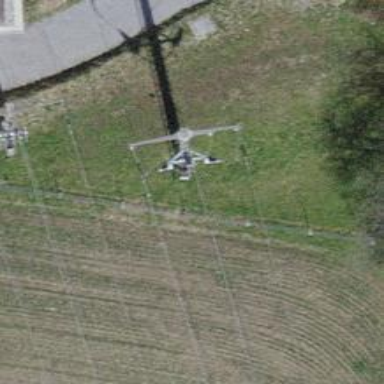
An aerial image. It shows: Power line with three cables.